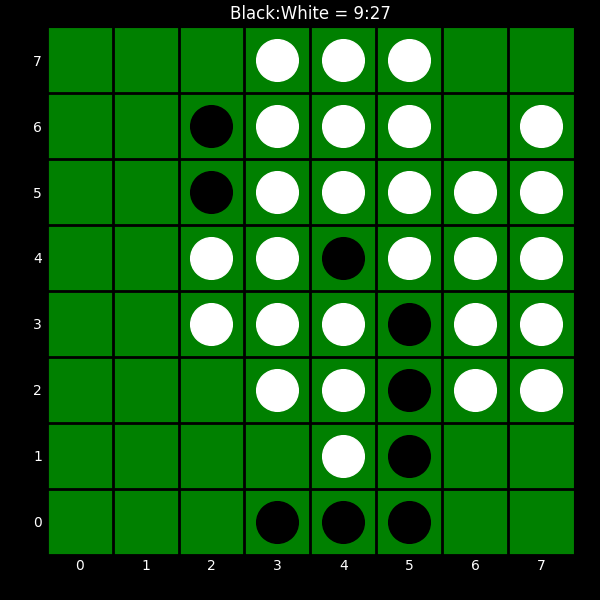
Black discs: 9
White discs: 27